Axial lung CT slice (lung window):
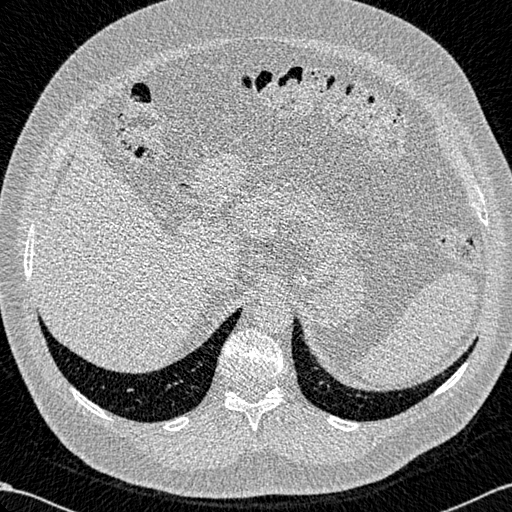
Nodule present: no